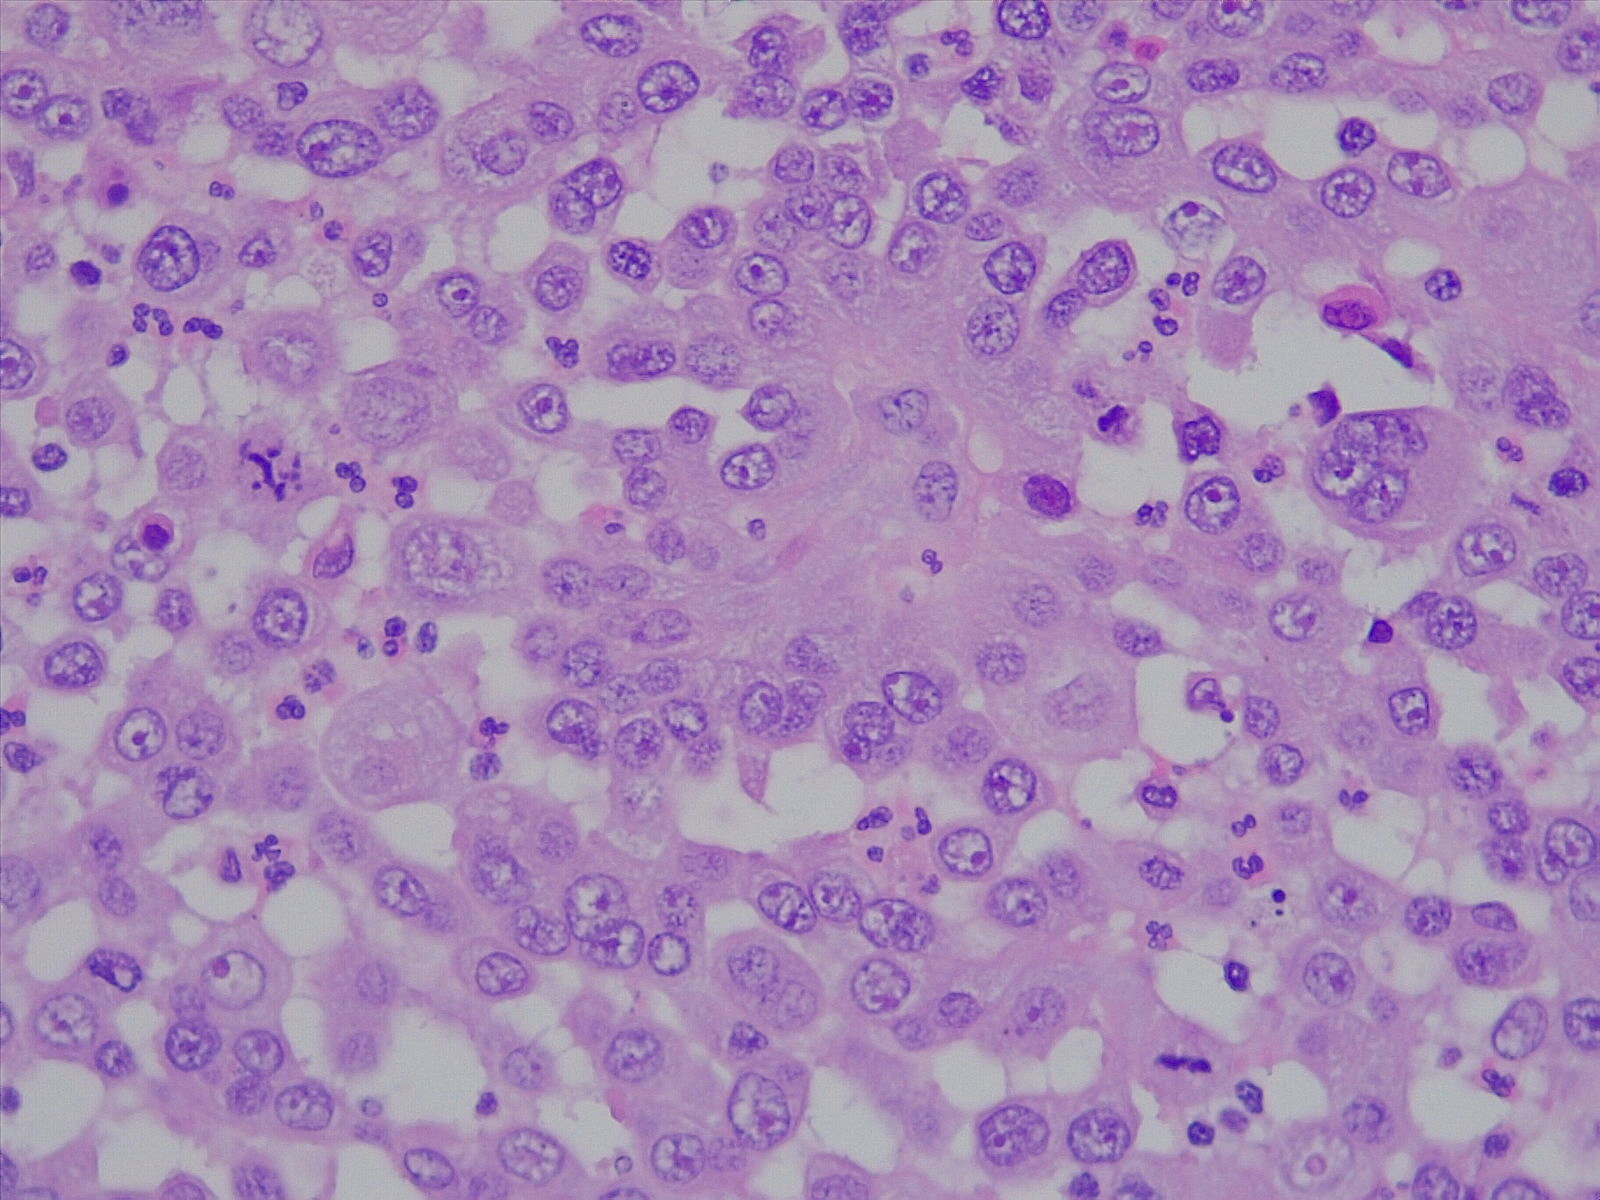
Label: lung adenocarcinoma, poorly differentiated